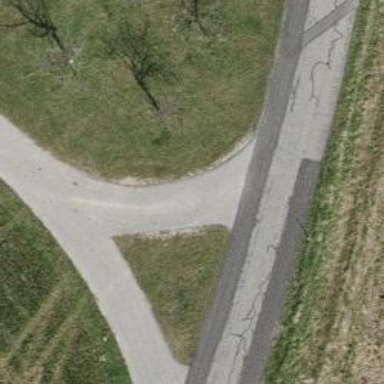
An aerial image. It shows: Well-maintained track road with grade 1 tracktype.